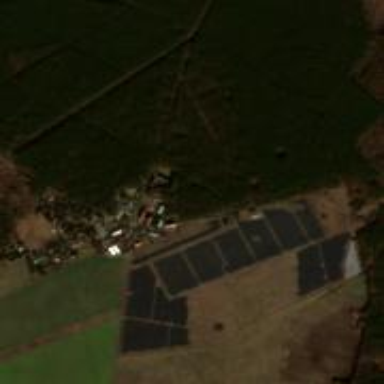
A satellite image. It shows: Solar power generator.